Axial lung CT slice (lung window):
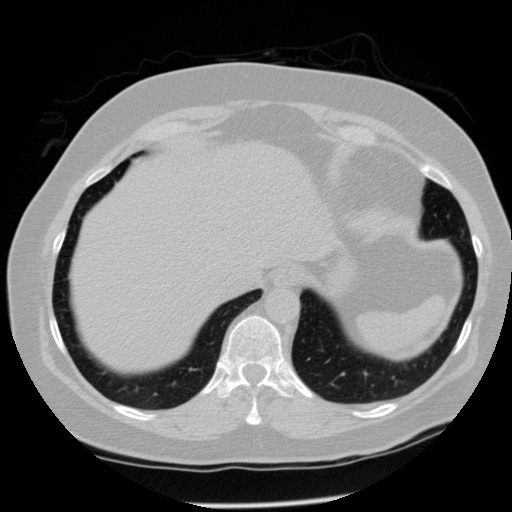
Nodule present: no